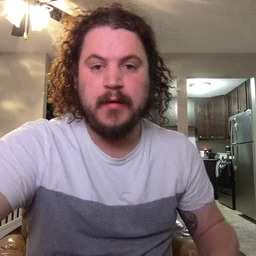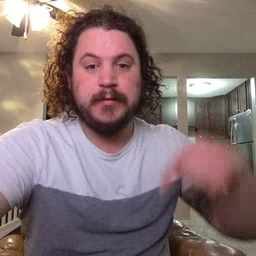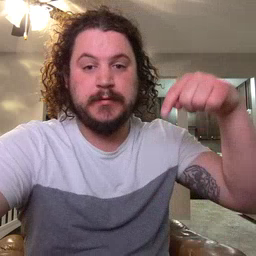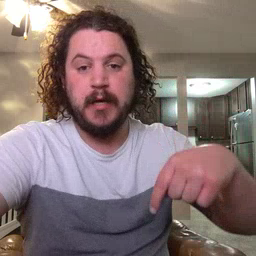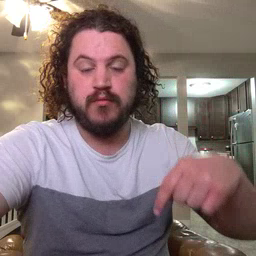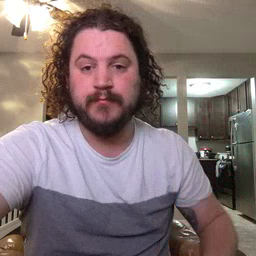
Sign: down